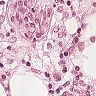
Metastatic tissue present: no